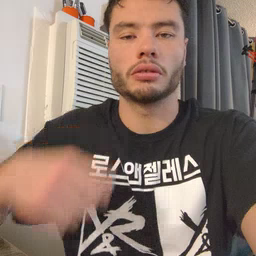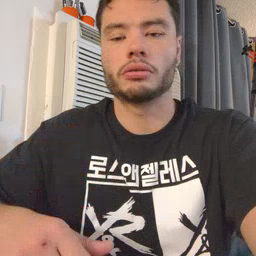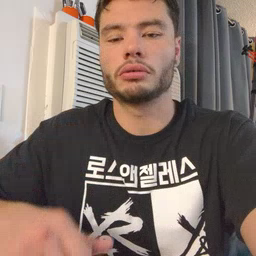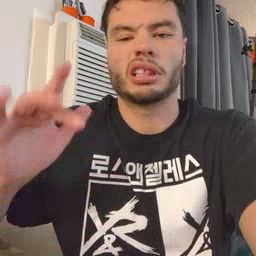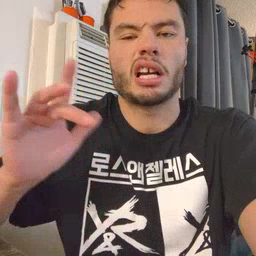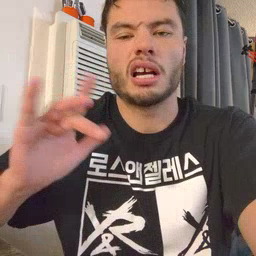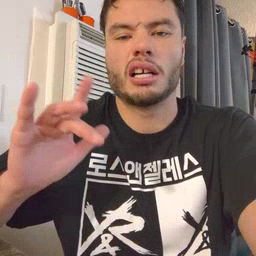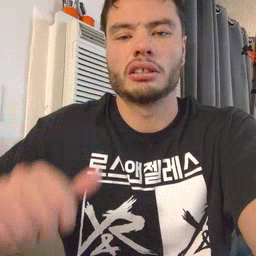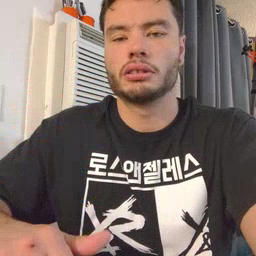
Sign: yucky